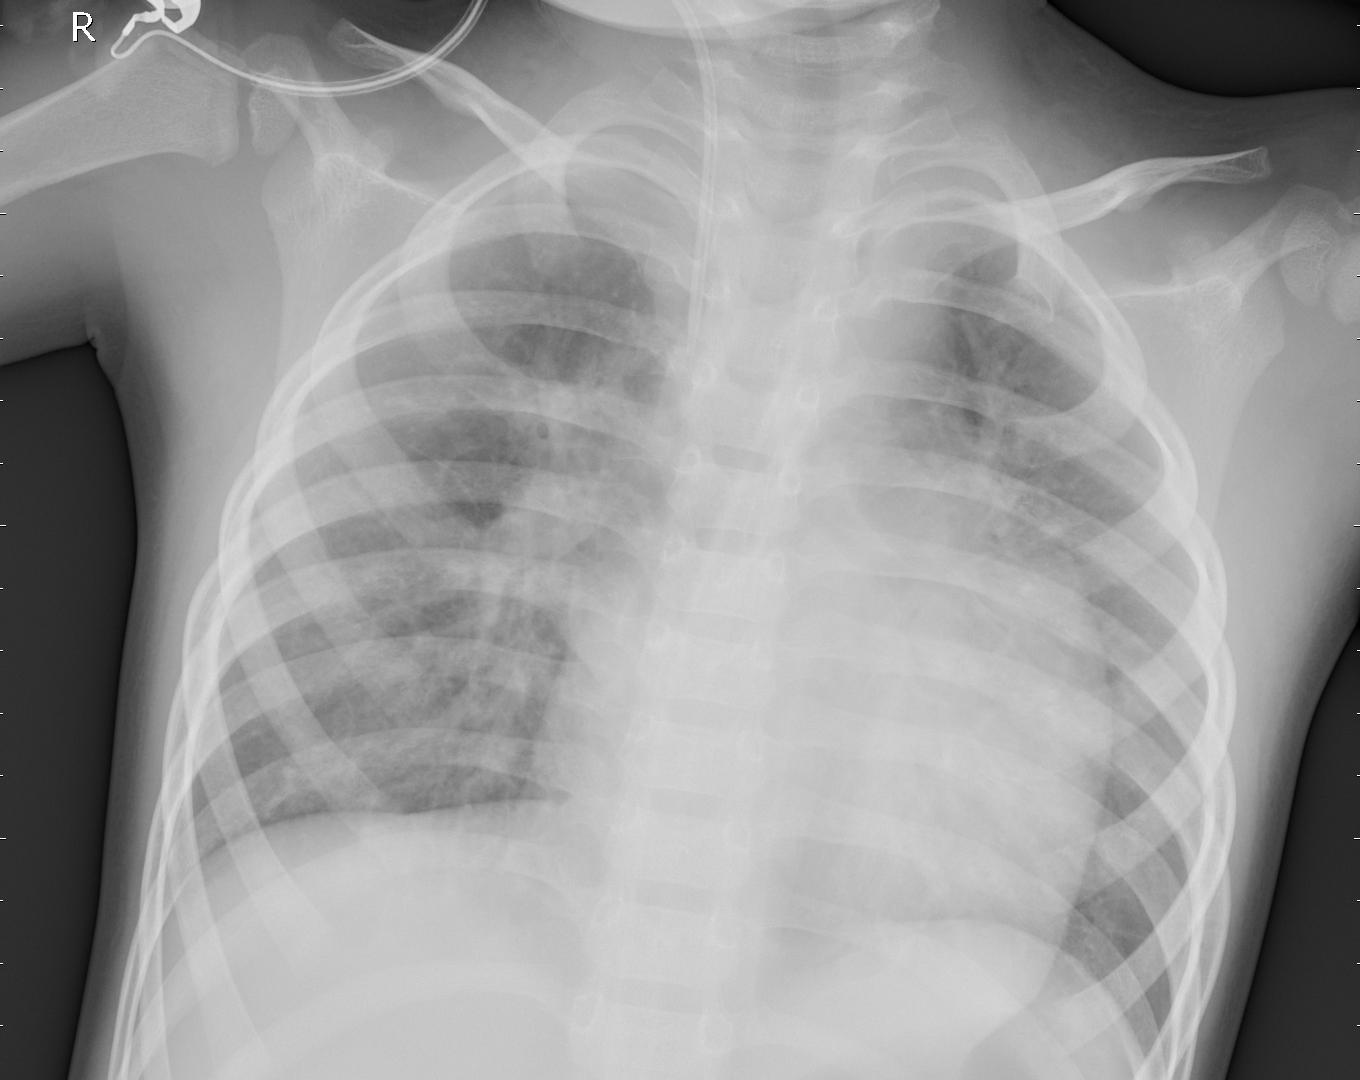
Diagnosis: PNEUMONIA